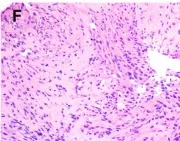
Histological endomyocardial biopsy specimen of the right atrium and lung rapid deterioration of Case1. (C-F) The representative histologic aspect of the mass. (F) Cells displaying epithelioid morphology, large nuclei, and ample cytoplasm (hematoxylin and eosin). (Original magnification 40X).
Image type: pathology (h&e)